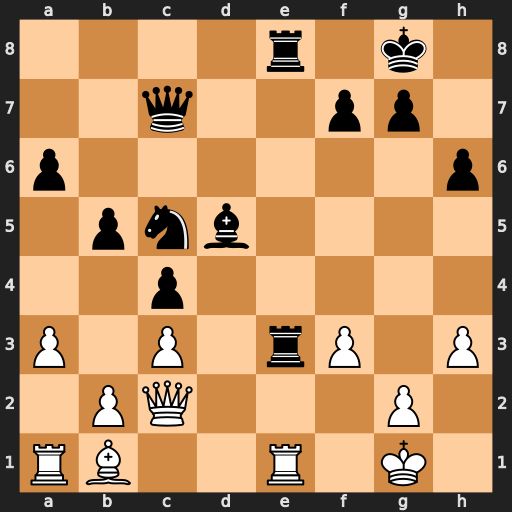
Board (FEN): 4r1k1/2q2pp1/p6p/1pnb4/2p5/P1P1rP1P/1PQ3P1/RB2R1K1
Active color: w
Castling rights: -
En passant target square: -
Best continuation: Qh7+ Kf8 Qh8+ Ke7 Rxe3+ Be6 Qxg7